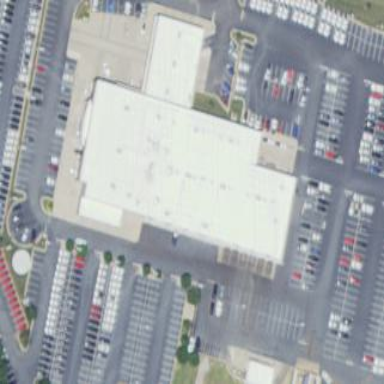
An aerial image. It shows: Car shop building.